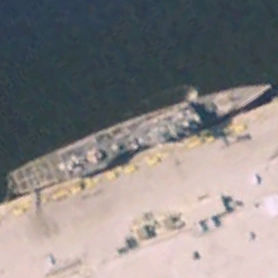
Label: cruiser